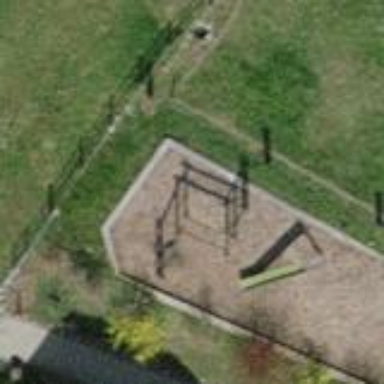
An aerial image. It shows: Playground area for leisure land.